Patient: sex M, age 57
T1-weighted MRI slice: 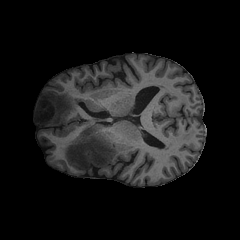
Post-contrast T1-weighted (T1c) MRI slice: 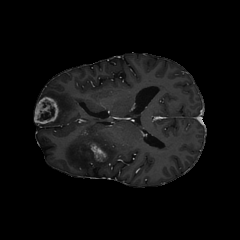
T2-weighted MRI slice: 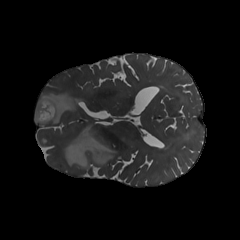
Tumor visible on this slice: yes
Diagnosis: Glioblastoma, IDH-wildtype
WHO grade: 4